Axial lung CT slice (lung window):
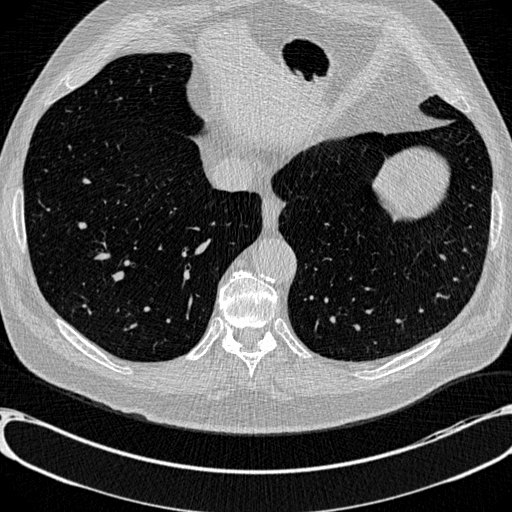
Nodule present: no